Question: I'am a new bie in python,I have to call a frame "Frame2" when I clic on a button from Frame1,I have this error:

this I my code:
'''
global Frame2 fr
def OnButton4Button(self, event):
fr.Show()
even.Skip()
'''
NB:I work with wxpython,and boa constructor
thanks fro help
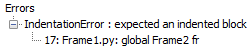
Answer: You have several typos in your code. Here's a corrected example:
'''
from Frame2 import fr
def OnButton4Button(self, event):
fr.Show()
event.Skip() # you need to spell event correctly
'''
This assumes that is a module. Most of the time, you don't need to use globals in Python.
To make this a bit easier to follow, I wrote an example that has a MainFrame class and a Frame2 class in the same module so you don't have to import anything or use globals:
'''
import wx
########################################################################
class Frame2(wx.Frame):
""""""
#----------------------------------------------------------------------
def __init__(self):
"""Constructor"""
wx.Frame.__init__(self, None, title="Frame2")
panel = wx.Panel(self)
########################################################################
class MainFrame(wx.Frame):
""""""
#----------------------------------------------------------------------
def __init__(self):
"""Constructor"""
wx.Frame.__init__(self, None, title="Main Frame")
panel = wx.Panel(self)
button = wx.Button(panel, label="Open Frame2")
button.Bind(wx.EVT_BUTTON, self.onButton)
self.Show()
#----------------------------------------------------------------------
def onButton(self, event):
""""""
frame = Frame2()
frame.Show()
event.Skip()
if __name__ == "__main__":
app = wx.App(False)
frame = MainFrame()
app.MainLoop()
'''